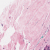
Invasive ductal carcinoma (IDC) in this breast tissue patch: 0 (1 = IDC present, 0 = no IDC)